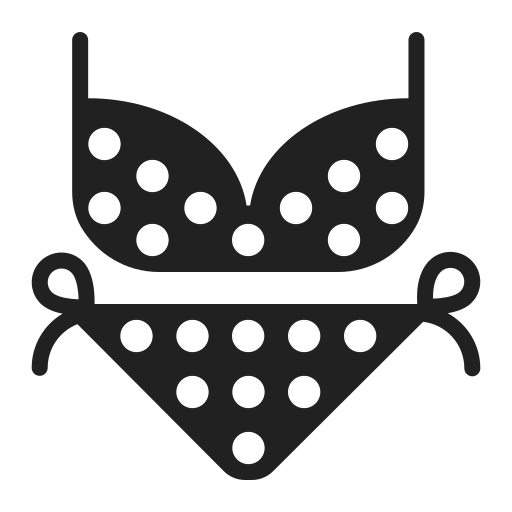
bikini high contrast